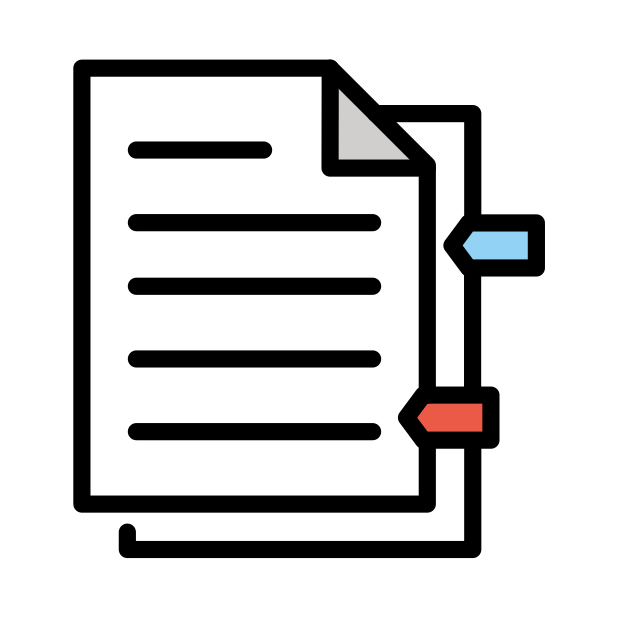
bookmark tabs